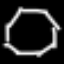
Label: octagon